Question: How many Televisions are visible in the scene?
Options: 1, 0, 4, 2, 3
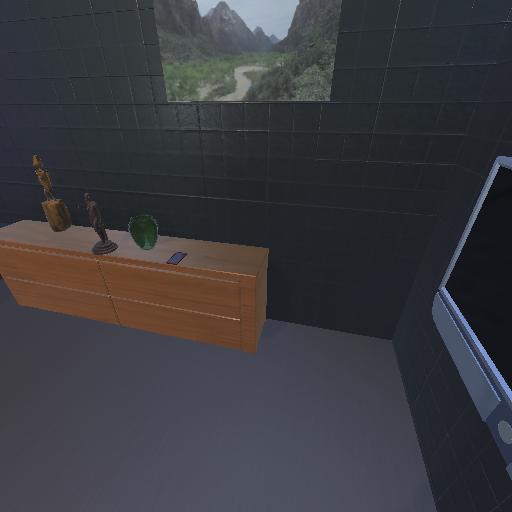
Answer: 1